Question: I want to create a 'windows phone' screen which will display the some users info in a 'listbox' like following

Right now i am doing this using following code its working fine.
'''
<ListBox>
<ListBoxItem Height="100">
<Grid>
<Grid.RowDefinitions>
<RowDefinition Height="60"/>
<RowDefinition Height="40"/>
</Grid.RowDefinitions>
<Grid.ColumnDefinitions>
<ColumnDefinition Width="100"/>
<ColumnDefinition Width="Auto"/>
<ColumnDefinition Width="*" />
</Grid.ColumnDefinitions>
<Image Source="Assets/Users/dummyUser2.png" Grid.RowSpan="2" Grid.Column="0" Height="90" Width="90" />
<TextBlock Text="John Smith" Style="{StaticResource ProfileNameStyleForTextBlock}" />
<TextBlock Text="Birthday" Style="{StaticResource EventNameStyleForTextBlock}" />
<TextBlock Text="Today" Style="{StaticResource EventDateStyleForTextBlock}" Foreground="#09aba9" />
</Grid>
</ListBoxItem>
...........
......
</ListBox>
'''
What i want to do is, i want to load the items into list box dynamically from code behind and the view should be look like above image.
Is it possible to create a style/control like this and add it to all the lists i'll create in future.
## Edit
## My ListBox
'''
<ListBox Name="lstlist" ItemTemplate="{StaticResource GuyDataTemplate}" />
'''
## DataTemplate
'''
<DataTemplate x:Key="GuyDataTemplate">
<Grid>
<Grid.RowDefinitions>
<RowDefinition Height="60"/>
<RowDefinition Height="40"/>
</Grid.RowDefinitions>
<Grid.ColumnDefinitions>
<ColumnDefinition Width="100"/>
<ColumnDefinition Width="Auto"/>
<ColumnDefinition Width="*" />
</Grid.ColumnDefinitions>
<Image Source="Assets/Users/dummyUser2.png" Grid.RowSpan="2" Grid.Column="0" Height="90" Width="90" />
<TextBlock Text="{Binding Name}" Style="{StaticResource ProfileNameStyleForTextBlock}" />
<TextBlock Text="{Binding Event}" Style="{StaticResource EventNameStyleForTextBlock}" />
<TextBlock Text="{Binding Date}" Style="{StaticResource EventDateStyleForTextBlock}" Foreground="#09aba9" />
</Grid>
</DataTemplate>
'''
I created a class as
'''
public class Guy
{
public string Name { get; set; }
public string Event { get; set; }
public string Date { get; set; }
}
'''
and wrote the logic in a 'buttonclick'
'''
ObservableCollection<Guy> Guys = new ObservableCollection<Guy>();
Guys.Add(new Guy() { Name = "xyzabc", Event = "event details", Date = "19/25/0258" });
Guys.Add(new Guy() { Name = "xyzabc", Event = "event details", Date = "19/25/0258" });
Guys.Add(new Guy() { Name = "xyzabc", Event = "event details", Date = "19/25/0258" });
Guys.Add(new Guy() { Name = "xyzabc", Event = "event details", Date = "19/25/0258" });
lstlist.ItemsSource = Guys;
'''
After adding this app got
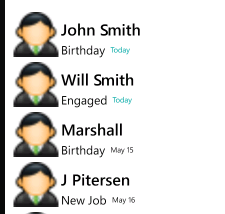
Answer: define 'DataTemplate' for 'ListBox' item in resources :
'''
<DataTemplate x:Key="GuyDataTemplate">
<Grid>
<Grid.RowDefinitions>
<RowDefinition Height="60"/>
<RowDefinition Height="40"/>
</Grid.RowDefinitions>
<Grid.ColumnDefinitions>
<ColumnDefinition Width="100"/>
<ColumnDefinition Width="Auto"/>
<ColumnDefinition Width="*" />
</Grid.ColumnDefinitions>
<Image Source="Assets/Users/dummyUser2.png" Grid.RowSpan="2" Grid.Column="0" Height="90" Width="90" />
<TextBlock Text="John Smith" Style="{StaticResource ProfileNameStyleForTextBlock}" FontWeight="ExtraBold" />
<TextBlock Text="Birthday" Style="{StaticResource EventNameStyleForTextBlock}" />
<TextBlock Text="Today" Style="{StaticResource EventDateStyleForTextBlock}" Foreground="#09aba9" />
</Grid>
</DataTemplate>
'''
and use it from every 'ListBox' you want:
'''
<ListBox ItemsSource={Binding Guys} ItemTemplate={StaticResource GuyDataTemplate} />
'''
, where 'Guys' is 'ObservableCollection<>'
add new item:
'''
Guys.Add(new Guy() { Name = "Will Snith" });
'''
P.S.
'UserControl' is not recommended to use as 'ListBox' item